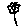
Label: flower